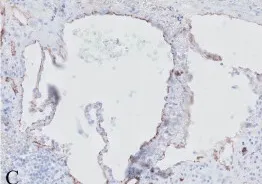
Cranial mediastinal hemangiosarcoma. (D) Factor VIII immunohistochemistry shows immunoreactivity of cells lining vascular channels. Atypical spindle cells are positive for factor VIII, 20X factor VIII stain objective.
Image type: pathology (immunostaining)